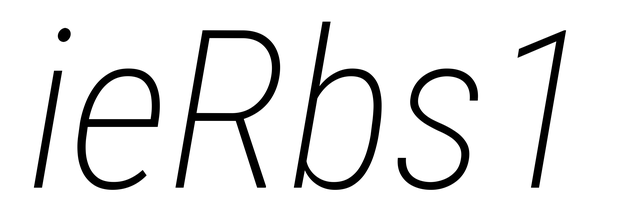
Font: Roboto-Italic_Condensed_ExtraLight_Italic